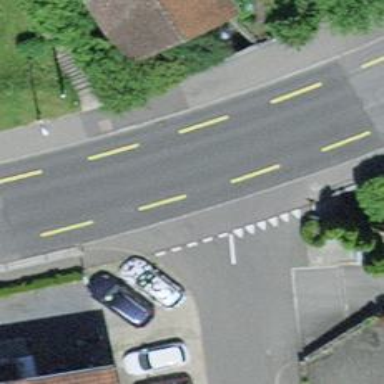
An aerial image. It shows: Road with "give way" sign.